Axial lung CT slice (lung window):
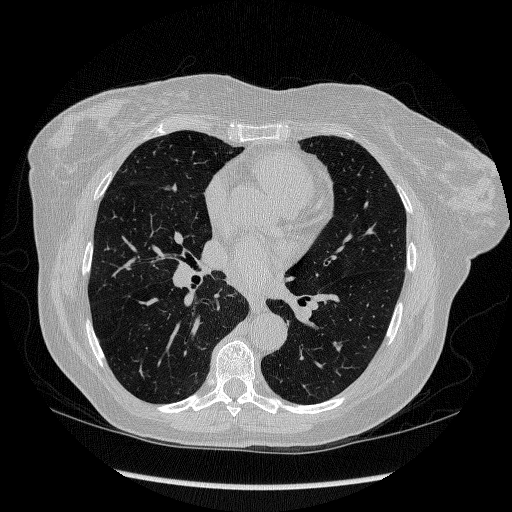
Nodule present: no